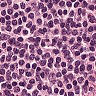
Metastatic tissue present: no